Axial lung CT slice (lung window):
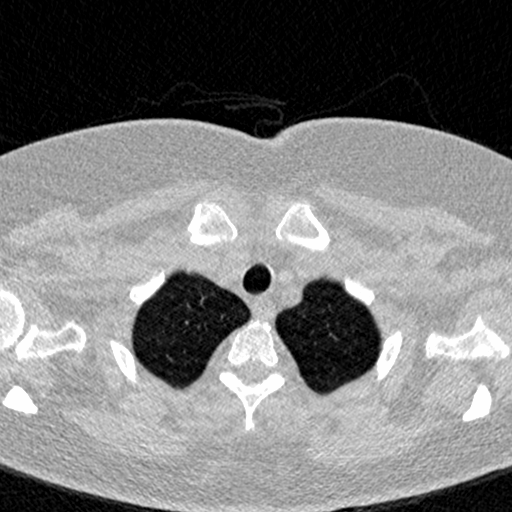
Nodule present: no